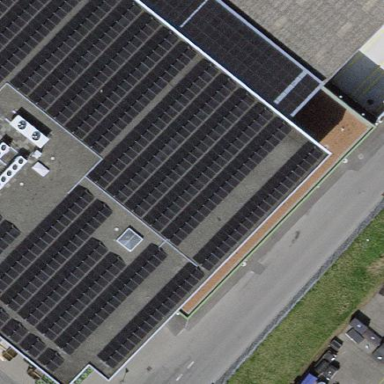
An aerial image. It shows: Solar power generator using photovoltaic method with solar photovoltaic panel types.